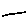
Label: line